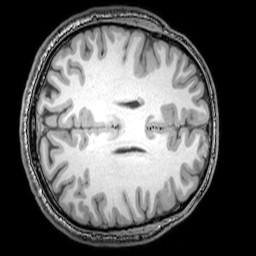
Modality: T1w
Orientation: axial
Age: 23
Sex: male
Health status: healthy
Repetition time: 0.081 s
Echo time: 0.037 s